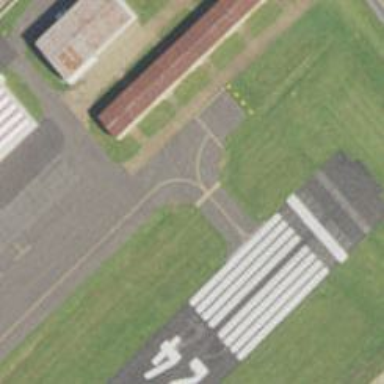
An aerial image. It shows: Image of taxiway at airport.